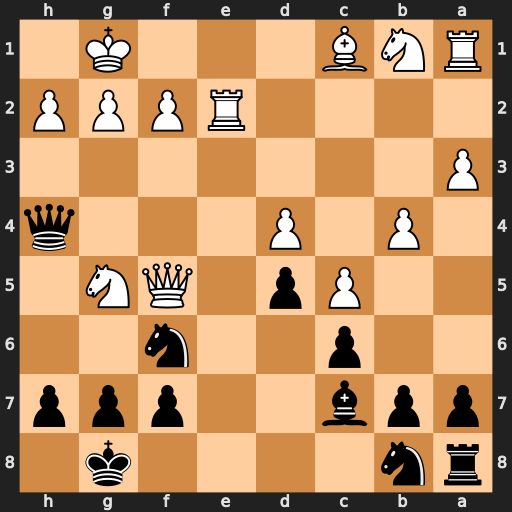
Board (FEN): rn4k1/ppb2ppp/2p2n2/2Pp1QN1/1P1P3q/P7/4RPPP/RNB3K1
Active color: b
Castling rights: -
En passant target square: -
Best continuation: Qxh2+ Kf1 Qh1#